Field crop: maize
Growth stage: 2
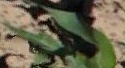
Species: maize